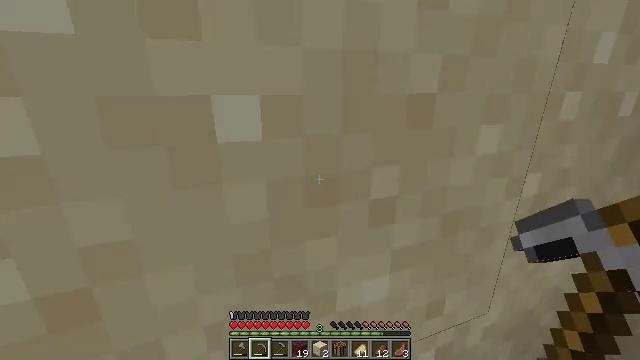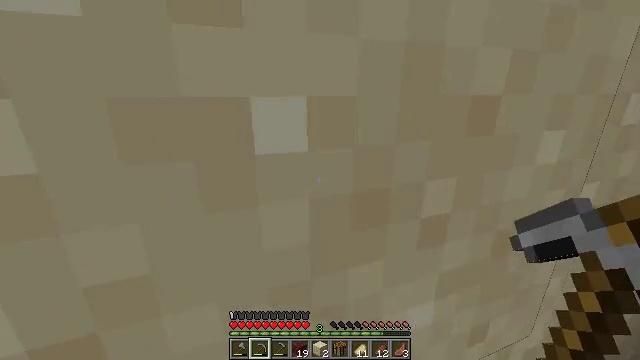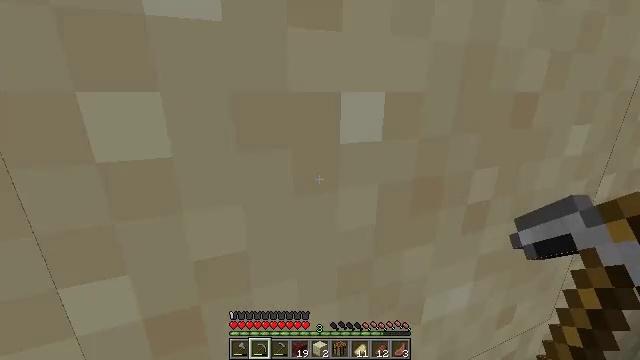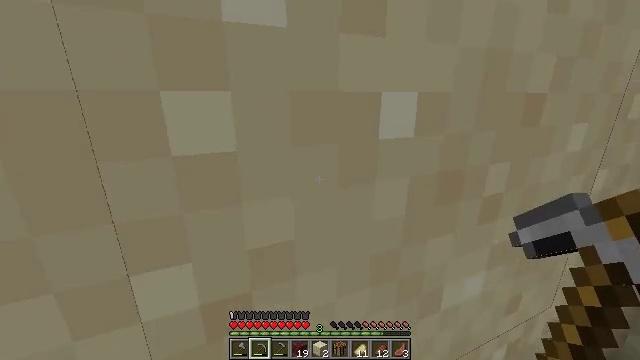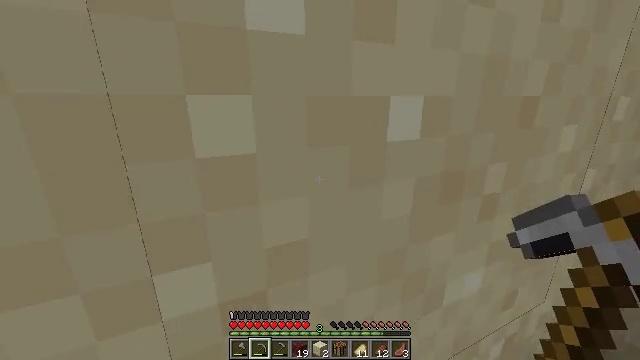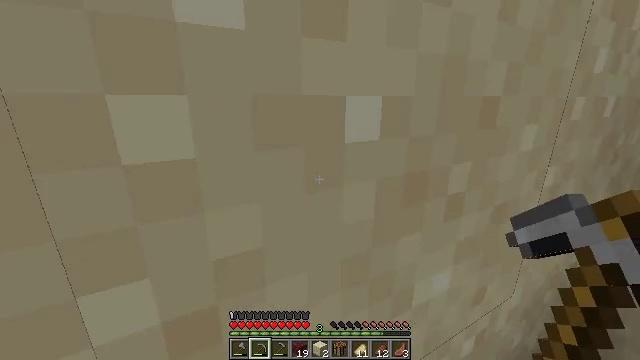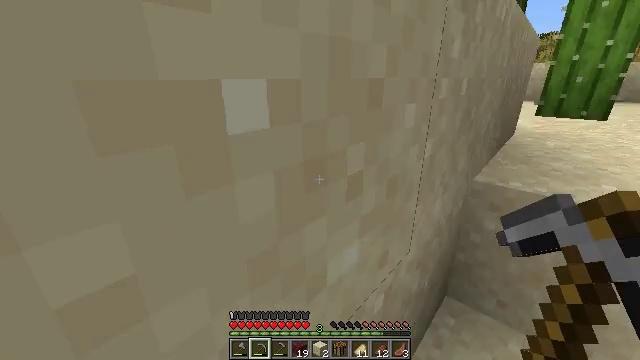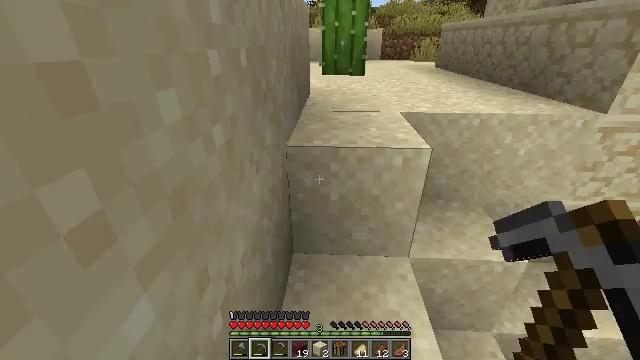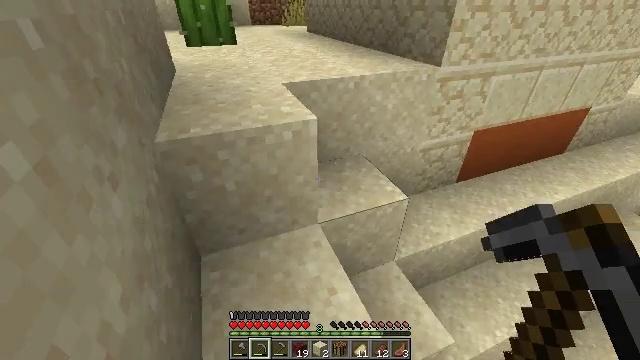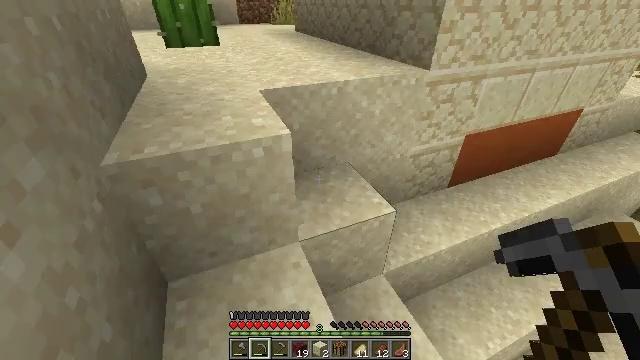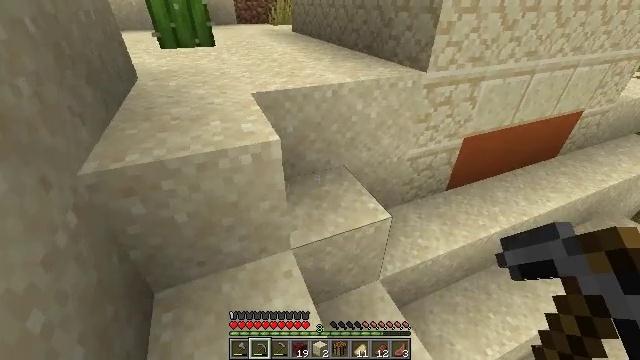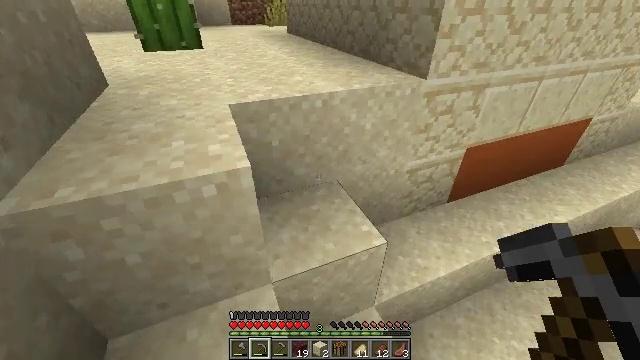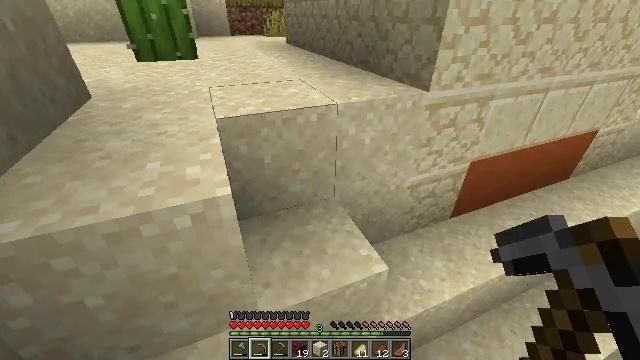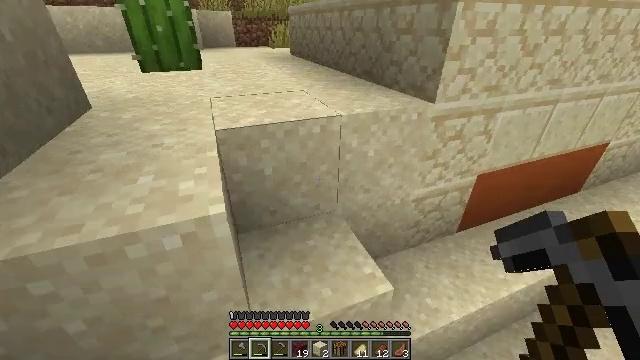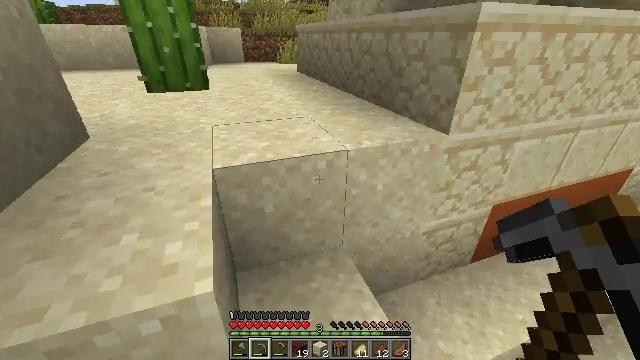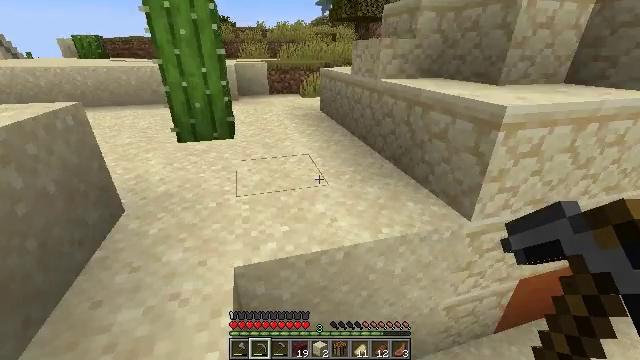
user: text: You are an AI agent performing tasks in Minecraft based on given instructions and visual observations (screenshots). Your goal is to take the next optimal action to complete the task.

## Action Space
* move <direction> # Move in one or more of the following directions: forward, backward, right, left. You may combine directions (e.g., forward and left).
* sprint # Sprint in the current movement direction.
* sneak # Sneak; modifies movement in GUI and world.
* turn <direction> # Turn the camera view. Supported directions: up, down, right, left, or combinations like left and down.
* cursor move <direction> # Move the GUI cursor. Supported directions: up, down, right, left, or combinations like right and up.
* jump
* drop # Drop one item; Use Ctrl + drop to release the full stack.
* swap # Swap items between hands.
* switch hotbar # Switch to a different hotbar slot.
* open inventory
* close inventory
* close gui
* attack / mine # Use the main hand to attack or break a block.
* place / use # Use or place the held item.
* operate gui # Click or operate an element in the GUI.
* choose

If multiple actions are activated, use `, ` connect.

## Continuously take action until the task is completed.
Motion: motion action
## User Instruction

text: Extract sandstone stairs from a building.
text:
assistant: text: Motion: move forward and move left
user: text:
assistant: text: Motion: move forward and move left, turn right
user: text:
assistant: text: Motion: move forward and move left, turn right
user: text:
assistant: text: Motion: move forward, sprint, turn right
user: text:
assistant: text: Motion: move forward, sprint, turn right
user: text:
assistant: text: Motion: move forward, sprint, turn right and down
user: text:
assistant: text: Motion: move forward and move right, turn right and down
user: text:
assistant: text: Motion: move forward and move right, turn right and down
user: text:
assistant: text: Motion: move forward and move right, turn right
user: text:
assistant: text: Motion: move forward
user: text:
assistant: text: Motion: move forward
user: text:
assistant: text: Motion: move forward, turn up
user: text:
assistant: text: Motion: move forward, turn up
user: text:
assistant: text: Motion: move forward, turn left and up, jump
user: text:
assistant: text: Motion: move forward, turn left and up, jump
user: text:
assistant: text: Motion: move forward, turn left and up, jump
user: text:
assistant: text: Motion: move forward, turn left and up, jump
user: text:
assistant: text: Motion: move forward, turn left and up, jump
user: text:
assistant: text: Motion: move forward, turn left and up
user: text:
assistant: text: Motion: move forward, turn left and up
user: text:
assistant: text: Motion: move forward and move left, turn left
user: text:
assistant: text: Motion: move forward and move left
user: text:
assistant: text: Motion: move forward and move left, jump
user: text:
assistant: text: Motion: move forward, jump
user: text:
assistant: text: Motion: move forward, turn left, jump
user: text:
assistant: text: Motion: move forward, turn left, jump
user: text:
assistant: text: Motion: move forward, sprint, turn left
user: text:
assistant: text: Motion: move forward, sprint, turn left, jump
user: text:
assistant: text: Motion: move forward, sprint, turn left, jump
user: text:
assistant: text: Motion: move forward, sprint, turn left, jump